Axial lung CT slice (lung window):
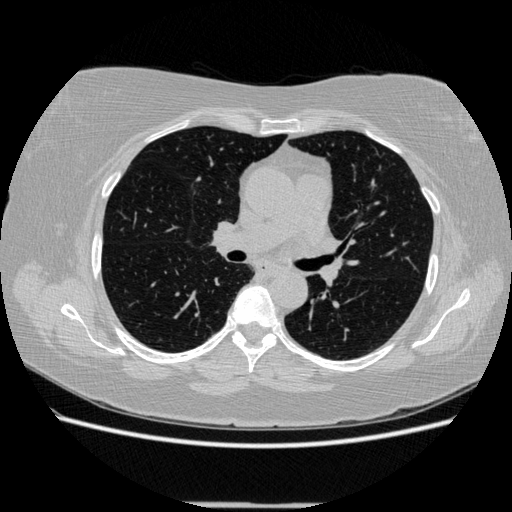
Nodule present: no